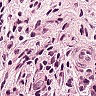
Metastatic tissue present: yes